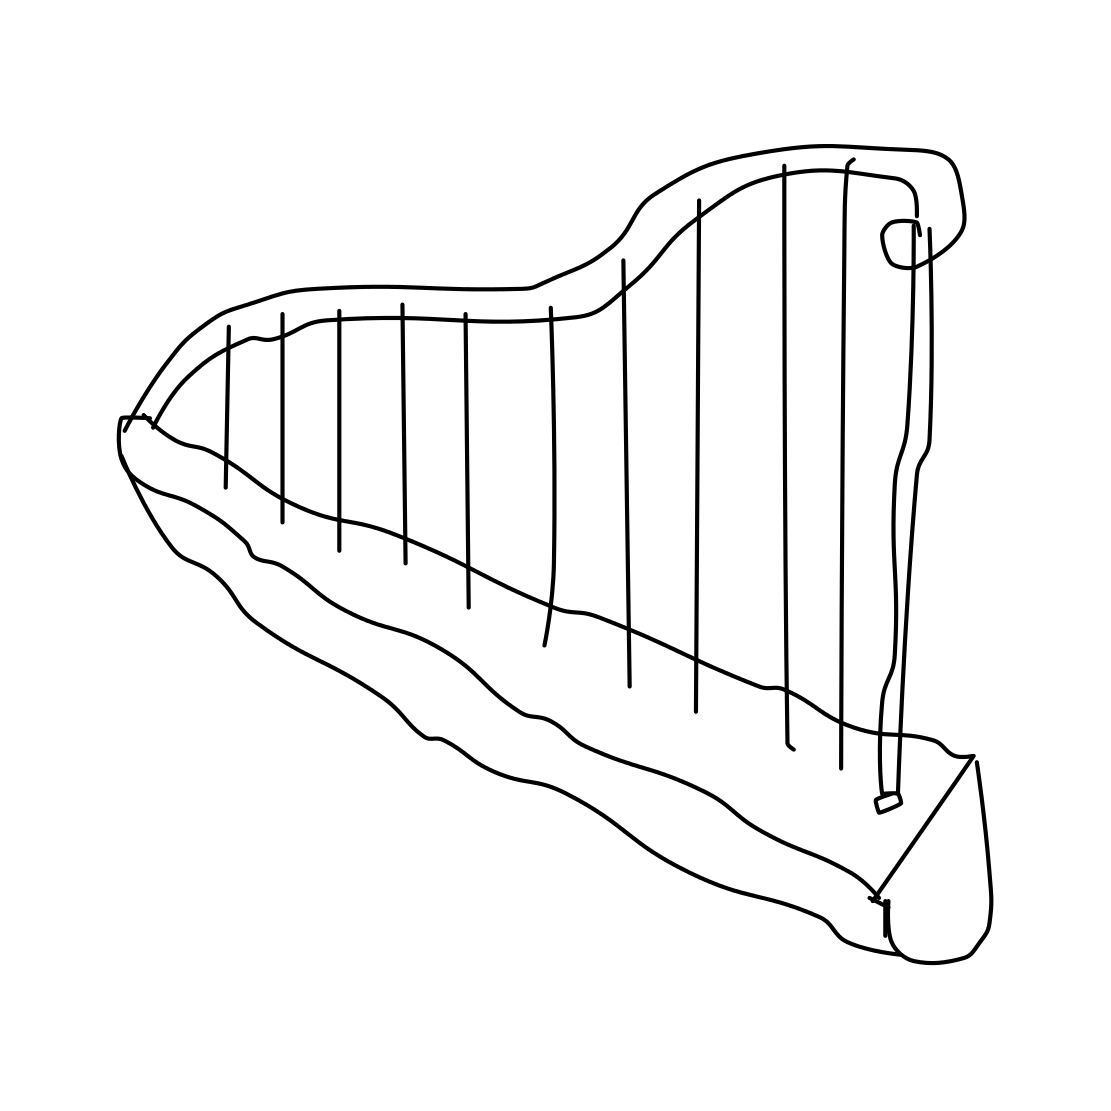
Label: harp